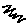
Label: zigzag